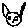
Label: cat